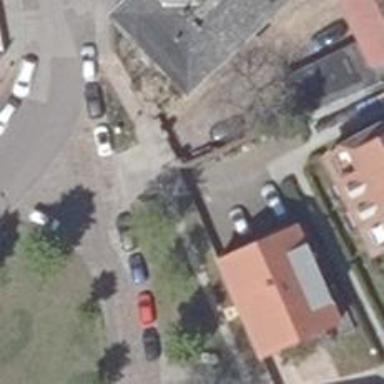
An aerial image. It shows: Footway with concrete surface.